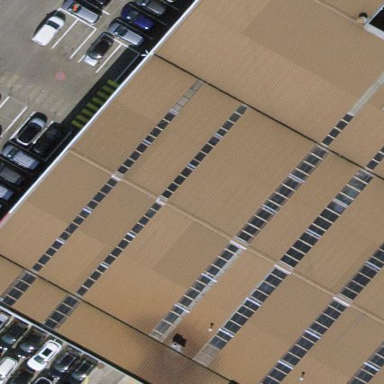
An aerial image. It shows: Industrial building.